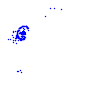
Particle: kaon